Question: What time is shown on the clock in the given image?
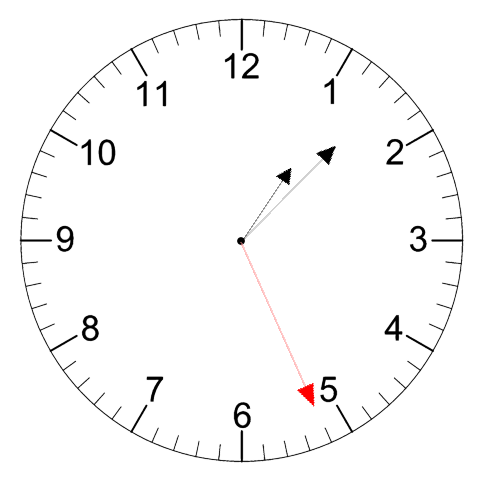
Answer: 01:07:26